Field crop: maize
Growth stage: 2
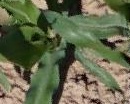
Species: maize